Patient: sex M, age 71
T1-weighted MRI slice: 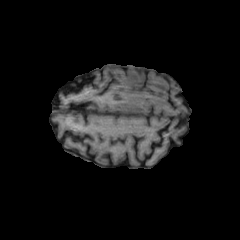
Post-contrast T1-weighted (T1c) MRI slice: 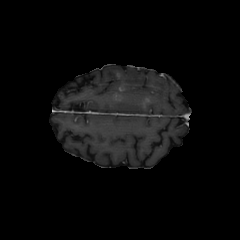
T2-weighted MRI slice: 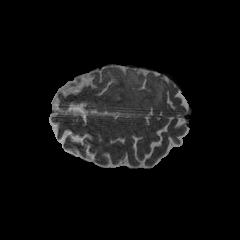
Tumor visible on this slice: yes
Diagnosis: Glioblastoma, IDH-wildtype
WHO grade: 4